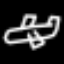
Label: airplane